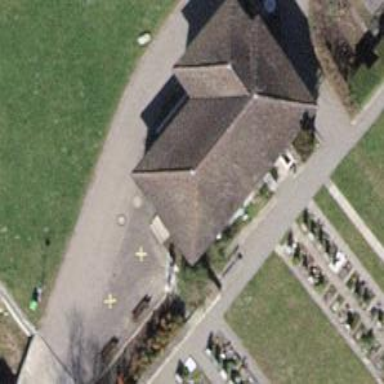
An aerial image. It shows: Toilets are available here.